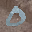
Label: 0